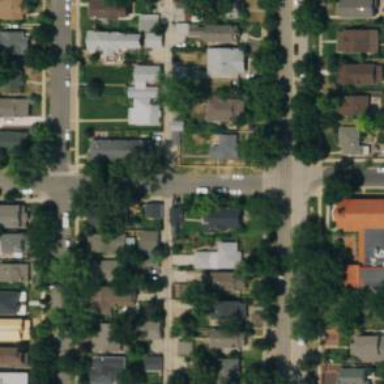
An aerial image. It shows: Residential road with separate asphalt sidewalk.